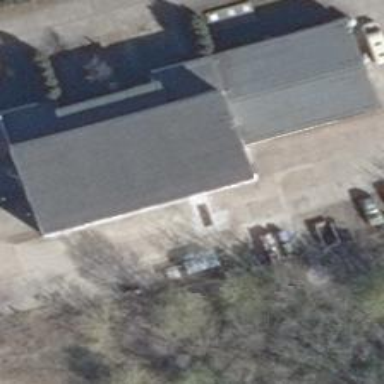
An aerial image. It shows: Building housing car repair shop.